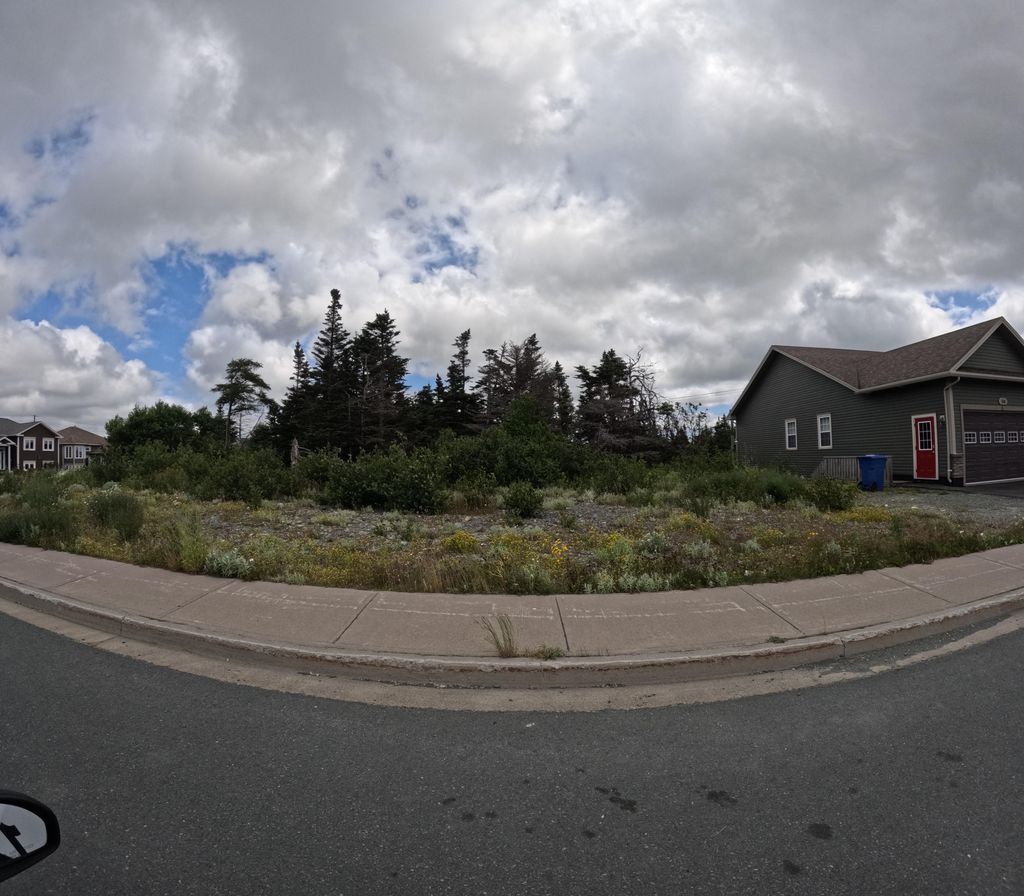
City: st_johns